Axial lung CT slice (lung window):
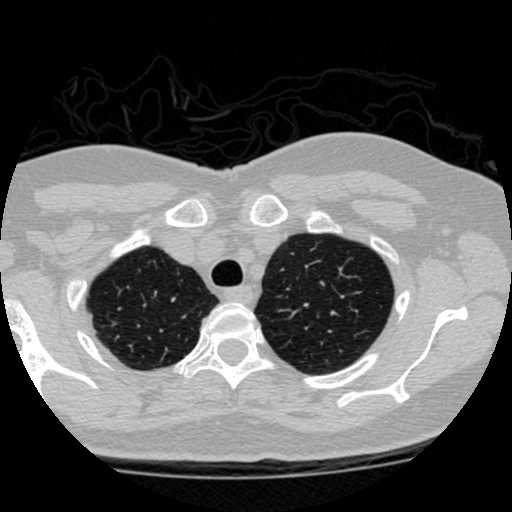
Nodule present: no